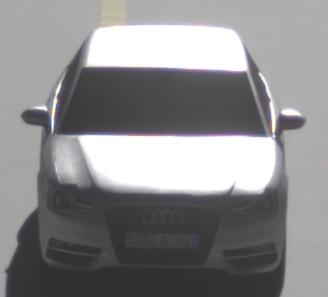
Make: Audi
Model: A3 1.2 TFSI
Detailed model: A3 (8V)
Model produced from: 2013/02
Model produced until: 2014/05
Doors: 3
Color: white
Road condition: dry road
Daytime: morning or afternoon
Contrast: high contrast